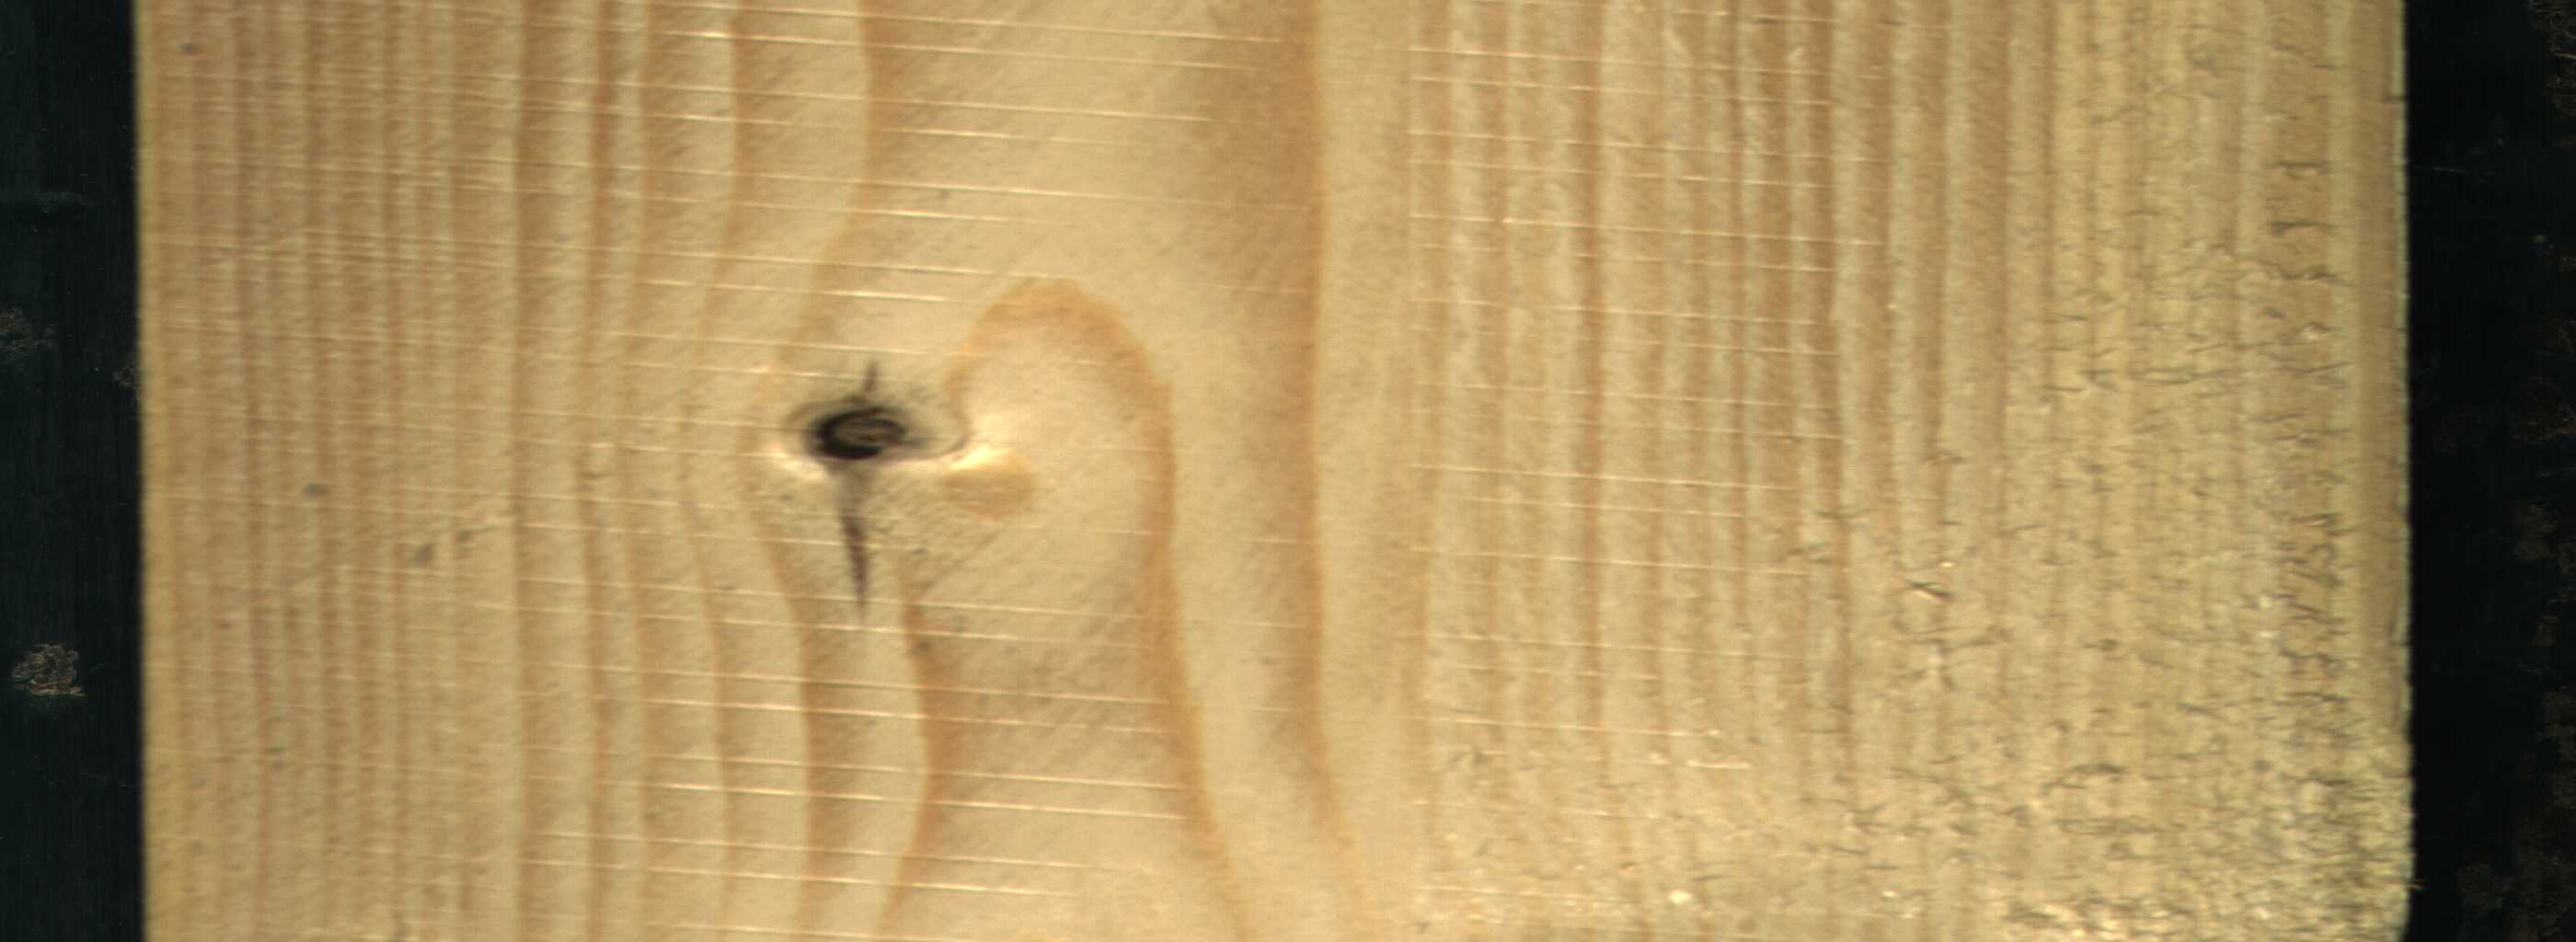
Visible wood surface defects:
Dead_Knot